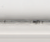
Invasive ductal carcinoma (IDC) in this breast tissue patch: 0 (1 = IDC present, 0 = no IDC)